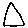
Label: triangle